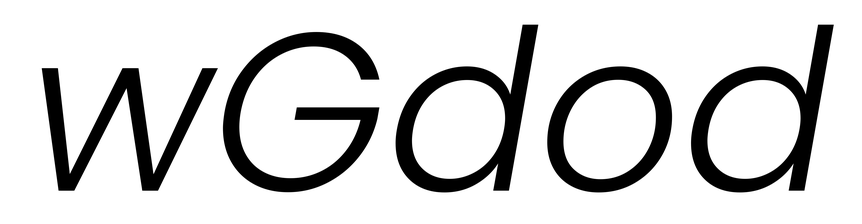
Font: Poppins-LightItalic